Current action and preconditions to check: path_clear

Your task: For each precondition in the list above, predict whether it will hold at this action.

Consider the current scene as observed from the mobile robot's camera, and analyze the predicted future states of all dynamic agents (e.g., people, animals, vehicles, or any moving entities) within the NEXT SECOND.

IMPORTANT: Only answer "very likely" if you are absolutely certain—based on strong, clear evidence—that a dynamic agent will violate the precondition in the predicted future state. Do NOT answer "very likely" for unlikely, ambiguous, or low-probability risks.

Ask yourself for each precondition: Is there a high probability, with clear and convincing evidence, that the predicted future states of any dynamic agent will interfere with the predicted future state of the currently executing action within the NEXT SECOND, causing that precondition to fail?

Assess the risk level based on these predictions. Use "likely" or "very likely" if motions create a clear risk of interference.

Use "neutral" or "improbable" if agents are nearby but their predicted paths are clearly diverging or non-conflicting.

Failure Risk Categories: "very improbable", "improbable", "neutral", "likely", "very likely"

Answer Format: Output ONLY the probability_of_failure value from these categories: "very improbable", "improbable", "neutral", "likely", "very likely"

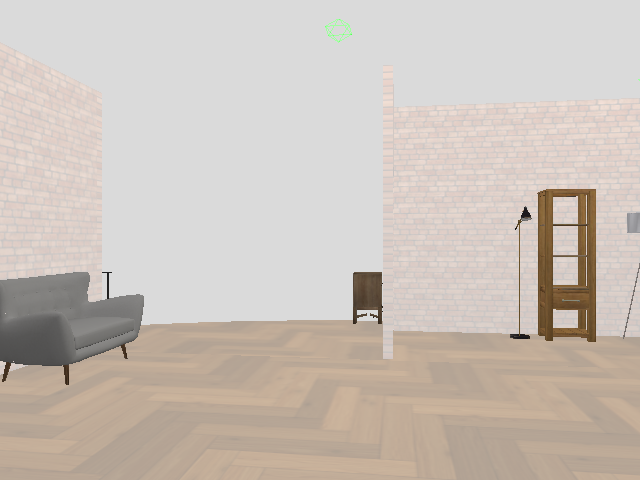

Answer: very improbable